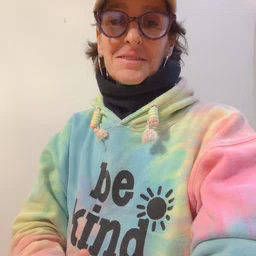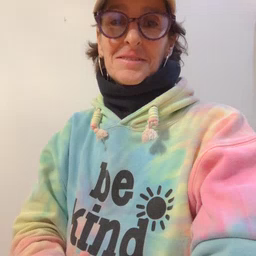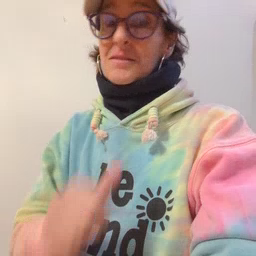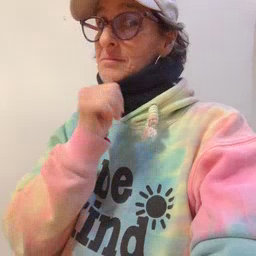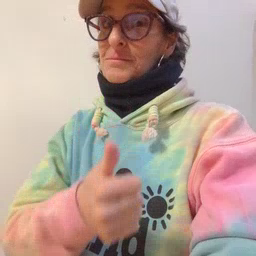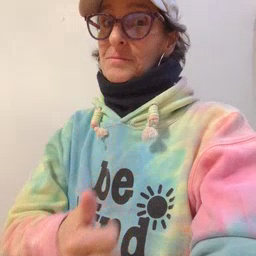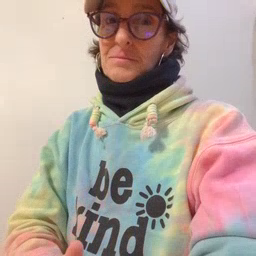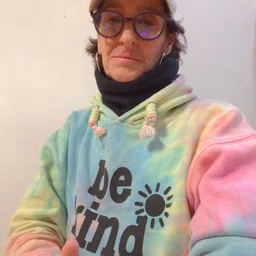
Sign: not